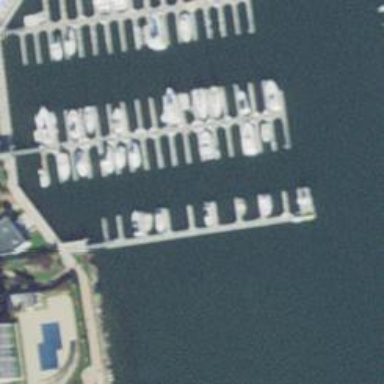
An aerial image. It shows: Man-made pier.